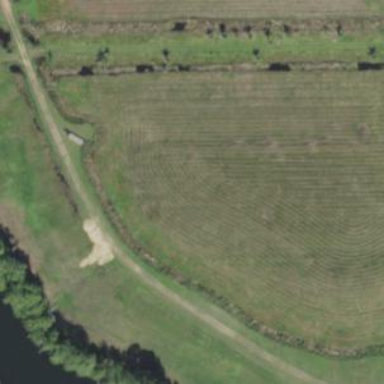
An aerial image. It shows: Plant nursery cultivating trees.